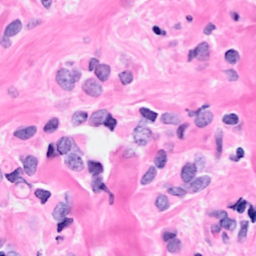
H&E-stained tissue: Breast